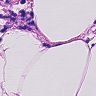
Metastatic tissue present: no